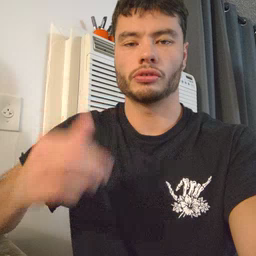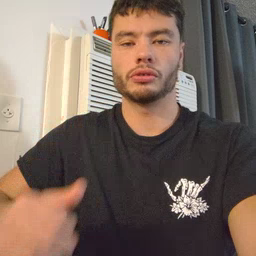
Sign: haveto